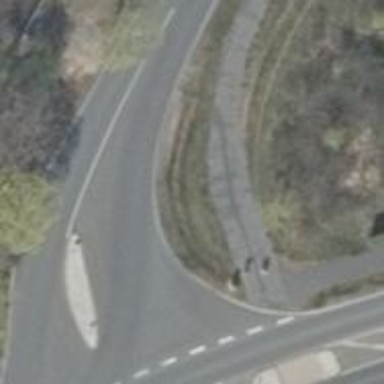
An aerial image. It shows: Asphalt footway.